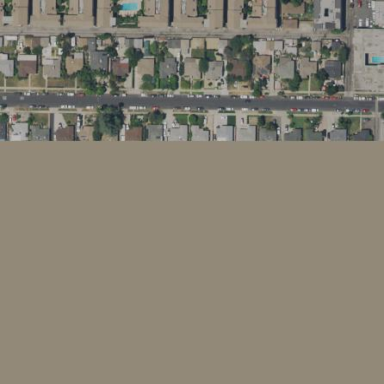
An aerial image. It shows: Residential area composed of single-family homes.